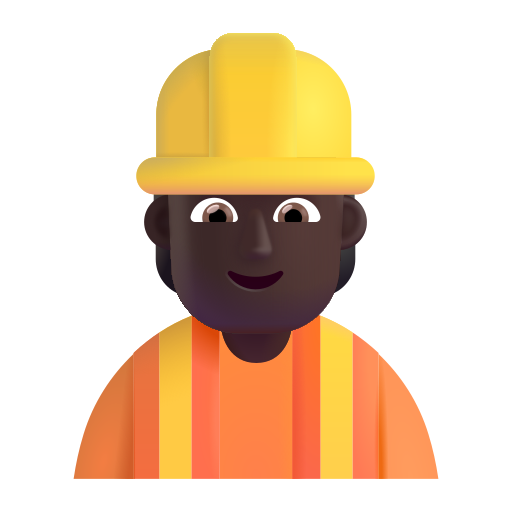
construction worker color dark